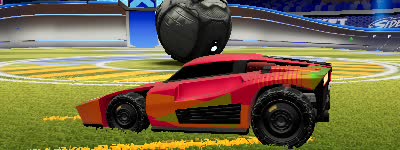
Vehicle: breakout